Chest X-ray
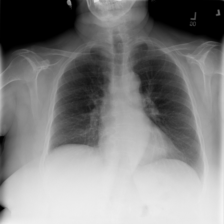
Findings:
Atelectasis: positive
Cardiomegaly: negative
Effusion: negative
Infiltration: negative
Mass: negative
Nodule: negative
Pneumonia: negative
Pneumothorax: negative
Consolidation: negative
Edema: negative
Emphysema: negative
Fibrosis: negative
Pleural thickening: negative
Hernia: negative